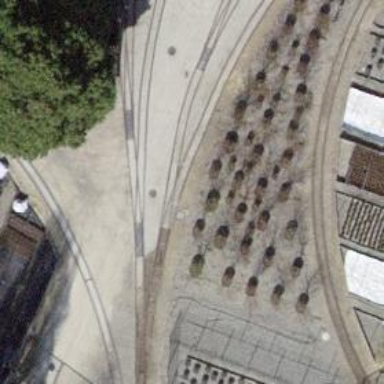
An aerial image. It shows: Railway switch.